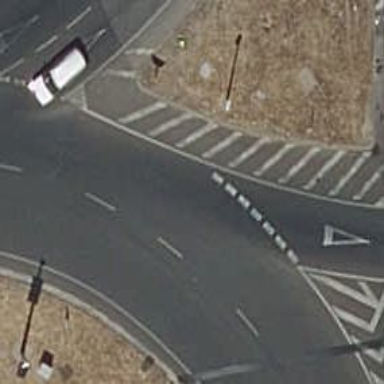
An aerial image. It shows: Road with "give way" sign.